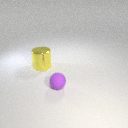
large yellow metal cylinder to the left of small purple rubber sphere